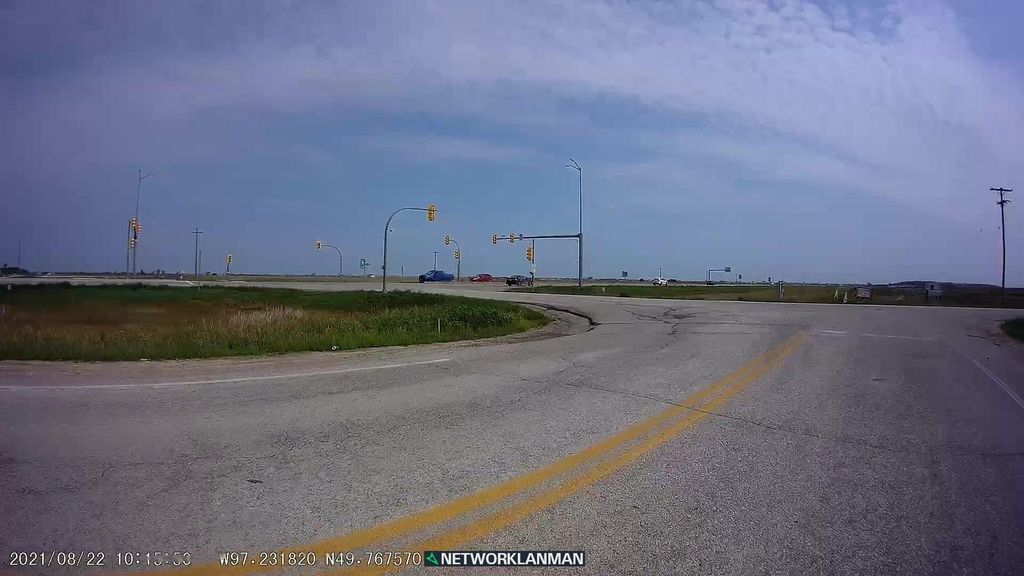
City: winnipeg